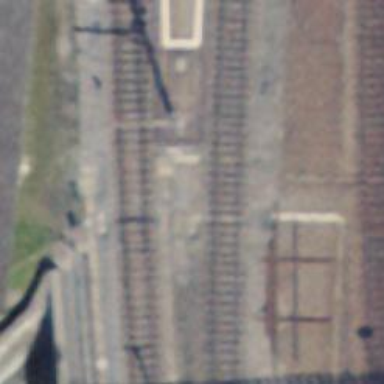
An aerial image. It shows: Railway bridge with electrified tracks and single contact line.